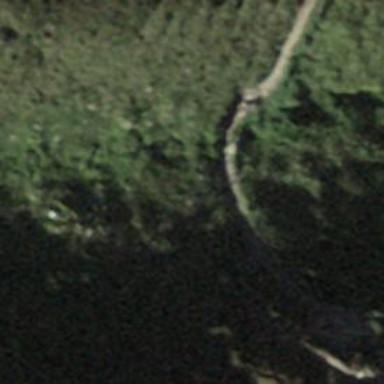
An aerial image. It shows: Path.